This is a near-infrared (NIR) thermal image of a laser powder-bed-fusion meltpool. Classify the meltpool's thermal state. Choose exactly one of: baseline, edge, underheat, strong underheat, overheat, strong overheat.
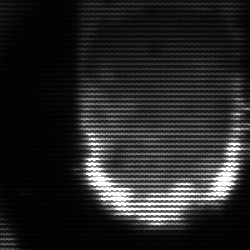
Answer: baseline